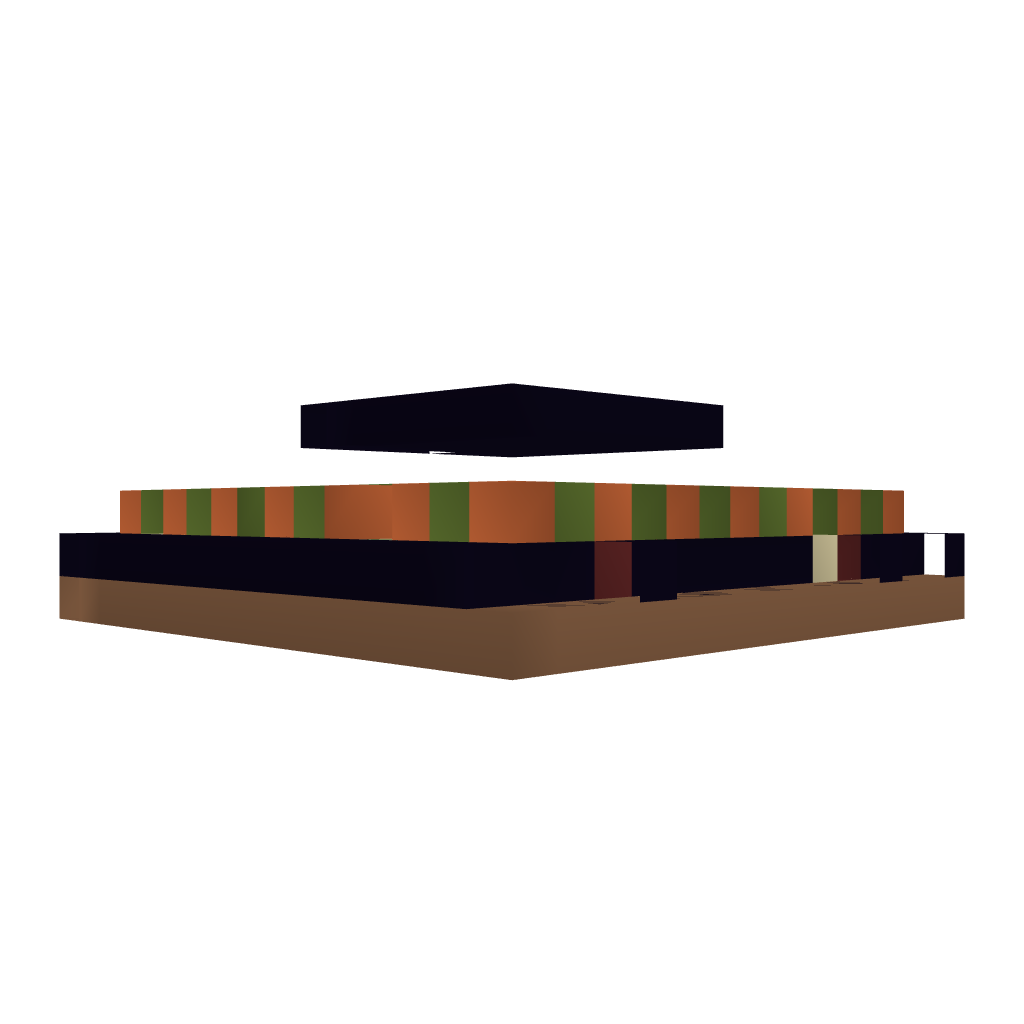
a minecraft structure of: Trap for zombies